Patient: sex M, age 57
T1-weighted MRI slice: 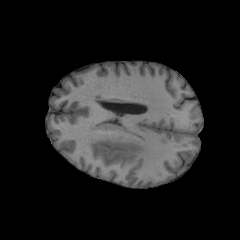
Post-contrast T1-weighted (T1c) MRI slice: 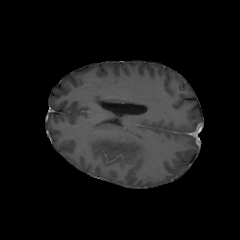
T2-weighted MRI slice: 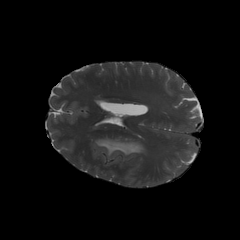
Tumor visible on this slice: yes
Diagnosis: Glioblastoma, IDH-wildtype
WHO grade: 4